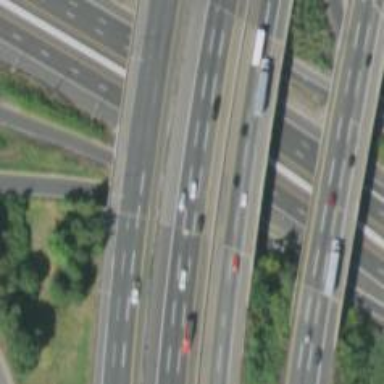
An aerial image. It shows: Trunk link highway.